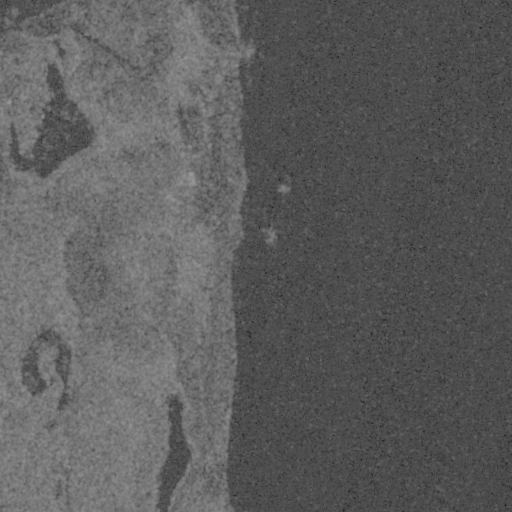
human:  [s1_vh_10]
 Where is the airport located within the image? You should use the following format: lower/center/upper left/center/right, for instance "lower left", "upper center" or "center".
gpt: The airport is located in the upper left of the image.
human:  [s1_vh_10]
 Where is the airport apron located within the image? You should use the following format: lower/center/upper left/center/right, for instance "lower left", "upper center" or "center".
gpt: The airport apron is located in the upper left of the image.
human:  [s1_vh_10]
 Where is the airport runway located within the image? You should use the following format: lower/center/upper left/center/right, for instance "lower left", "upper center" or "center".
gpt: The airport runway is located in the upper left of the image.
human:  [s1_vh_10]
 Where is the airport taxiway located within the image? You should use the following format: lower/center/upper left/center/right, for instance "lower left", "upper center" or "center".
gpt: The airport taxiway is located in the upper left of the image.
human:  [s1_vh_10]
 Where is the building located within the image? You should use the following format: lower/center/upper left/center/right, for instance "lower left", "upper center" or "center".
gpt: The building is located in the upper left of the image.
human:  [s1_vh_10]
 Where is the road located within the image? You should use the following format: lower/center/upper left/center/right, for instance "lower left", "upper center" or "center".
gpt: There is no road in the image.

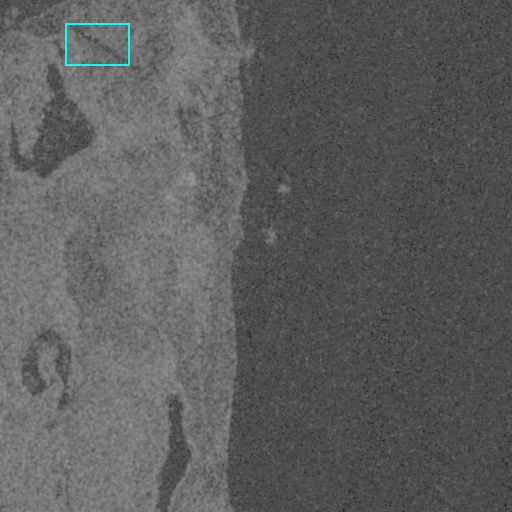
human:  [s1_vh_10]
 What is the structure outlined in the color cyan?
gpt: The structure outlined in cyan is an airport.
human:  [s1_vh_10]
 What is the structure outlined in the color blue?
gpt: There is no blue outline.